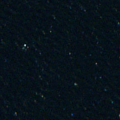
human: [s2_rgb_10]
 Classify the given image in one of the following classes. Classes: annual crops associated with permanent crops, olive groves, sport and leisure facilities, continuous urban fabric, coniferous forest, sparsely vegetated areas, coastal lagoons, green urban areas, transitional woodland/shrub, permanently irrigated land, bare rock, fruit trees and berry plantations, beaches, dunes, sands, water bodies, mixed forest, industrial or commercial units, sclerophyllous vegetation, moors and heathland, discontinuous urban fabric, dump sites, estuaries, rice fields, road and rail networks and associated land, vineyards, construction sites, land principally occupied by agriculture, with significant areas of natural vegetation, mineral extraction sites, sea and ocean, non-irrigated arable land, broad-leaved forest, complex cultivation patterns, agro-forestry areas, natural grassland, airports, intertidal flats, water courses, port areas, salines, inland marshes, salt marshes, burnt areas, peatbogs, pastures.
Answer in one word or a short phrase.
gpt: sea and ocean